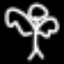
Label: angel